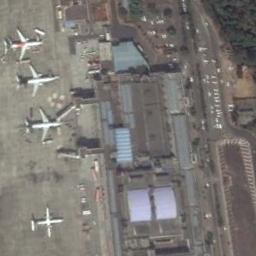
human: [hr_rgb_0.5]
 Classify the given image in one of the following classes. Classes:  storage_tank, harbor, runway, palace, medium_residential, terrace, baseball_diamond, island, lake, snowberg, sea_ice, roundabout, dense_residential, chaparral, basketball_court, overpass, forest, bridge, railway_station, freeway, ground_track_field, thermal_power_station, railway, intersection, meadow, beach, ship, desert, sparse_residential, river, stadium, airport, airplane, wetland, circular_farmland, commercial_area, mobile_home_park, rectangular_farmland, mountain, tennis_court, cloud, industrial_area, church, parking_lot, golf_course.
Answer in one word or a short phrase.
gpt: airplane